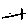
Label: line